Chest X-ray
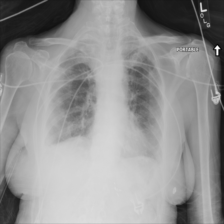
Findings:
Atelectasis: negative
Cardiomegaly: negative
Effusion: negative
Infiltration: positive
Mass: negative
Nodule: negative
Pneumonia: negative
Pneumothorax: negative
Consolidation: negative
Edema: negative
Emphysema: negative
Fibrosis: positive
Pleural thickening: negative
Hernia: negative